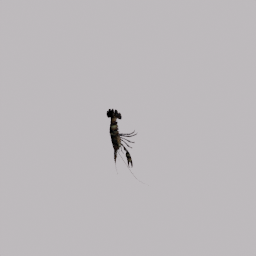
Label: animals